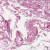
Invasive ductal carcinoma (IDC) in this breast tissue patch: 0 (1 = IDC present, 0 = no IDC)